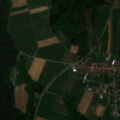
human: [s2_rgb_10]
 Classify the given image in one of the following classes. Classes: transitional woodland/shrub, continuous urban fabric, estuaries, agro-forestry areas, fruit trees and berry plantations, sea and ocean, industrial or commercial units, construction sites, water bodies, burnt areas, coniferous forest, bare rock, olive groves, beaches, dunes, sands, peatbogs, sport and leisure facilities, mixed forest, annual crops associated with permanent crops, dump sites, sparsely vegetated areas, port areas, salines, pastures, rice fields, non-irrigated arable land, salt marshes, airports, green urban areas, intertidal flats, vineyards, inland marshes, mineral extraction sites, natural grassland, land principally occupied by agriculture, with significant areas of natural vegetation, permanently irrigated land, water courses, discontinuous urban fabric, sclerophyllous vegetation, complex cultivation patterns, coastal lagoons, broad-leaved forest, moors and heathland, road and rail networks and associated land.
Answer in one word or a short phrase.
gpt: discontinuous urban fabric, non-irrigated arable land, coniferous forest, mixed forest